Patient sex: M
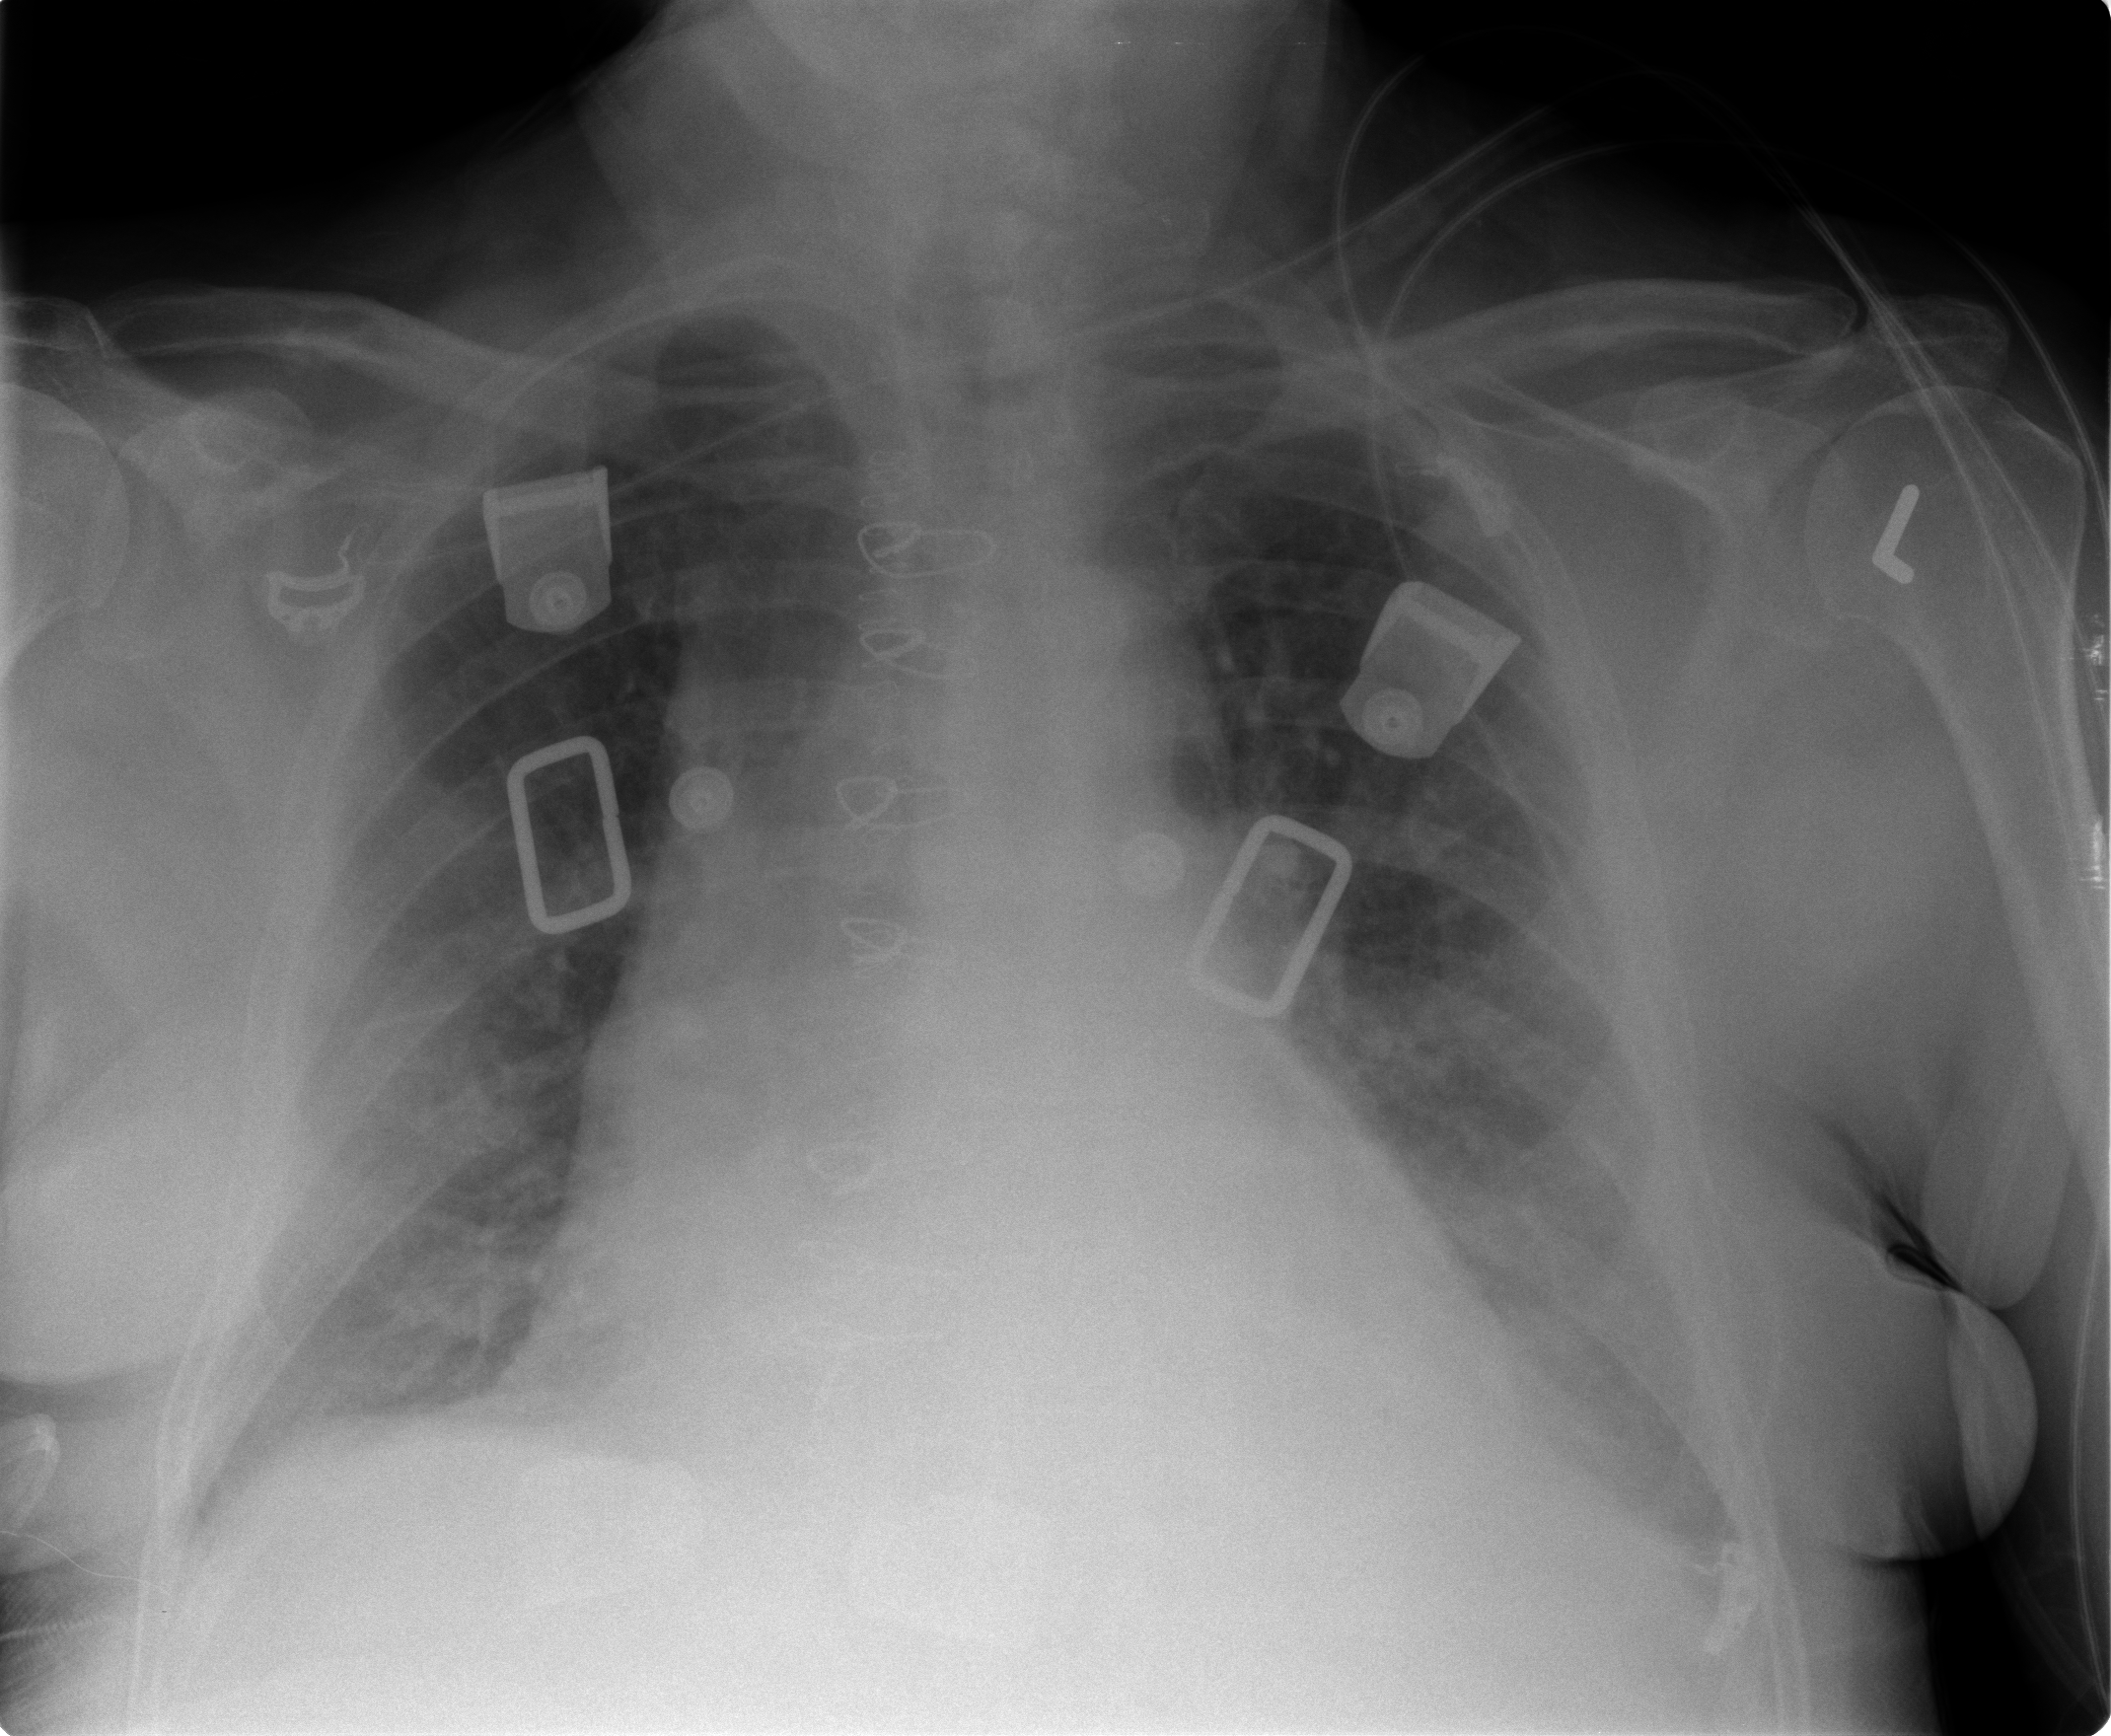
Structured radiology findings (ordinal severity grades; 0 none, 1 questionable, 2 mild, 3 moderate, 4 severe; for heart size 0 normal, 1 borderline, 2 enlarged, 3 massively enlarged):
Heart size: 2
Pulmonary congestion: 1
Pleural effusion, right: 2
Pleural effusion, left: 2
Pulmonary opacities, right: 0
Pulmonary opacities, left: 1
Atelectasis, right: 0
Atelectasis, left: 2